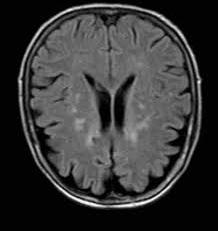
Label: notumor